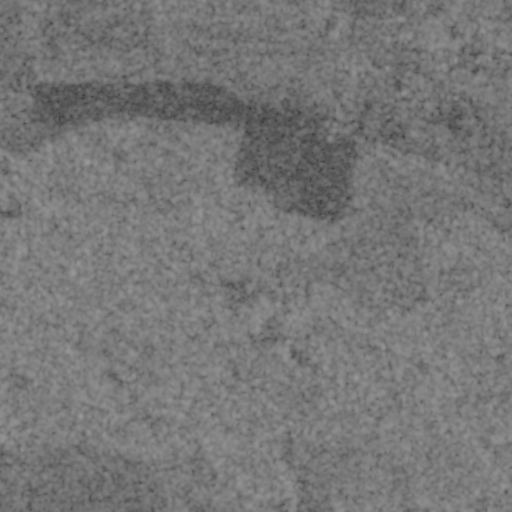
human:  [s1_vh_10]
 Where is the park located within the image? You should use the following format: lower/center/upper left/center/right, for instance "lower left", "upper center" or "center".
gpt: The park is located in the upper right of the image.
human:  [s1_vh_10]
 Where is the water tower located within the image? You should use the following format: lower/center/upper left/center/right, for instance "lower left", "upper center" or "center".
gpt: The water tower is located in the upper right of the image.
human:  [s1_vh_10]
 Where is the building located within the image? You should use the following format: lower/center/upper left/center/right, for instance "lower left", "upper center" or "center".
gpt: There is no building in the image.

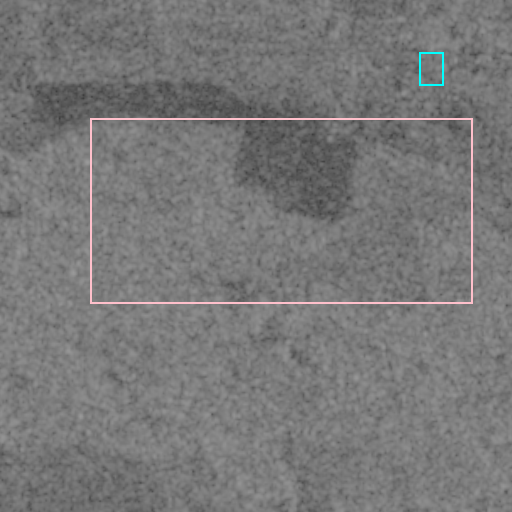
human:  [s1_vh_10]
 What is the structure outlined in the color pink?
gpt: The structure outlined in pink is a crop field.
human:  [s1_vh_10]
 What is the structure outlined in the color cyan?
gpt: The structure outlined in cyan is a park.
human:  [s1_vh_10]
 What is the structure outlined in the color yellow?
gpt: There is no yellow outline.